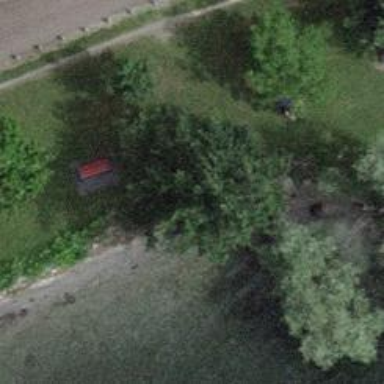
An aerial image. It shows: Red bench.